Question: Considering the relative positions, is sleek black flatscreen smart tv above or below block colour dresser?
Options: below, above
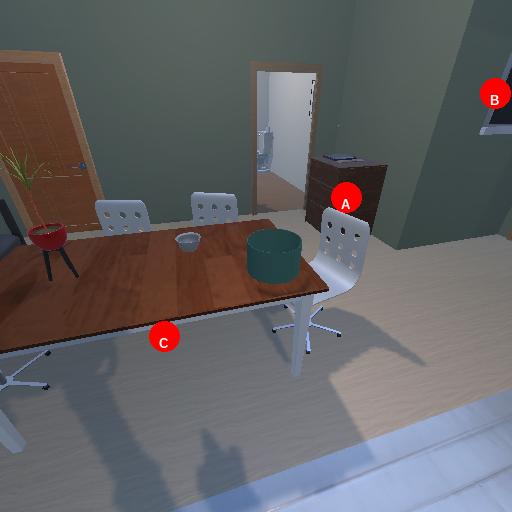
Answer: below